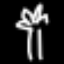
Label: palm tree